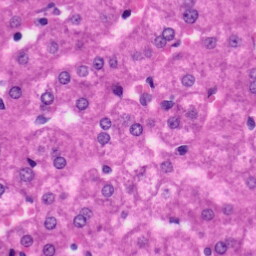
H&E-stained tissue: Liver